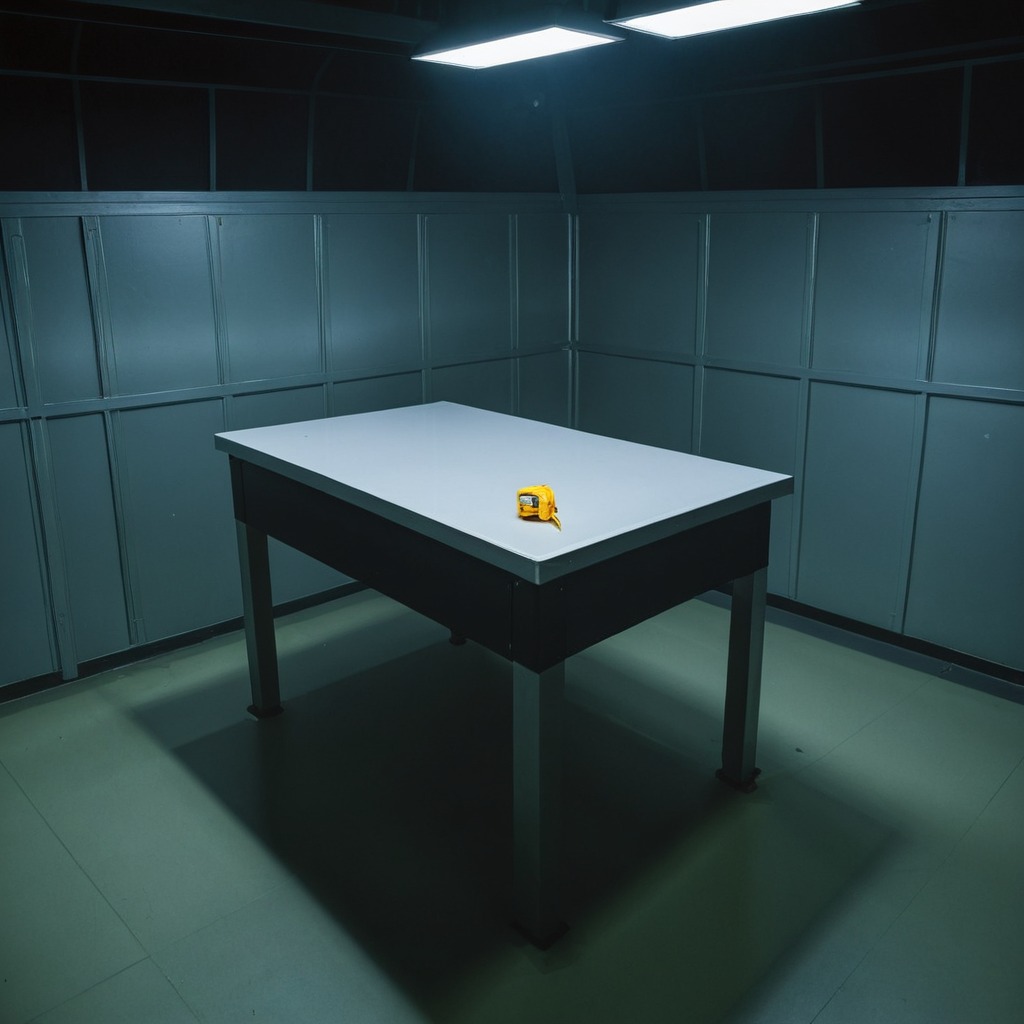
A measuring tape is lying on a clean empty table in a railway signal maintenance room lit by harsh overhead fluorescents.